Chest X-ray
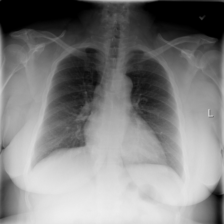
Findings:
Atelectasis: negative
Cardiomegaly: negative
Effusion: negative
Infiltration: negative
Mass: negative
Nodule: negative
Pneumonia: negative
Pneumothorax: negative
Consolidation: negative
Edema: negative
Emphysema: negative
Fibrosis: negative
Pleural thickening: negative
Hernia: negative